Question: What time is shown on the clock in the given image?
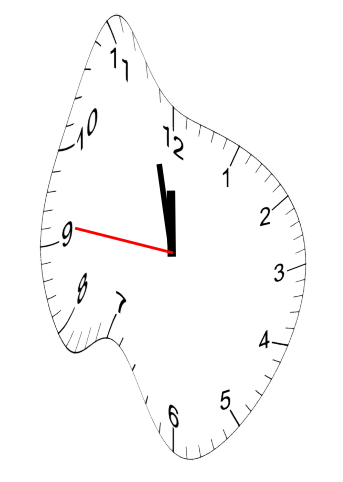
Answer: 11:57:46